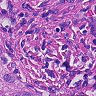
Metastatic tissue present: yes